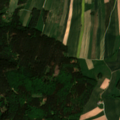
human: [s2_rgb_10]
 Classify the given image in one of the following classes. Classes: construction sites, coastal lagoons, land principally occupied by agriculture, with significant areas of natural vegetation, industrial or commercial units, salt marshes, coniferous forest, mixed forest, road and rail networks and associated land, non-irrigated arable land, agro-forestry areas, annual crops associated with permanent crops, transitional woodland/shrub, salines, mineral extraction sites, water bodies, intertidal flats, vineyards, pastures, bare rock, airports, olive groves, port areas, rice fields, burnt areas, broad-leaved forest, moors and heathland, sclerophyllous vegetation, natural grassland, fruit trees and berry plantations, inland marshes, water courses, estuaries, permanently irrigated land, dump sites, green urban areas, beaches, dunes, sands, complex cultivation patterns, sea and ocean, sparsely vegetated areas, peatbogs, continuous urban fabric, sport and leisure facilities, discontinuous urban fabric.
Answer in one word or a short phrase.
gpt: non-irrigated arable land, broad-leaved forest, coniferous forest